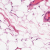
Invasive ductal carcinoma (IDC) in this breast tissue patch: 0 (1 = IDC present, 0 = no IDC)